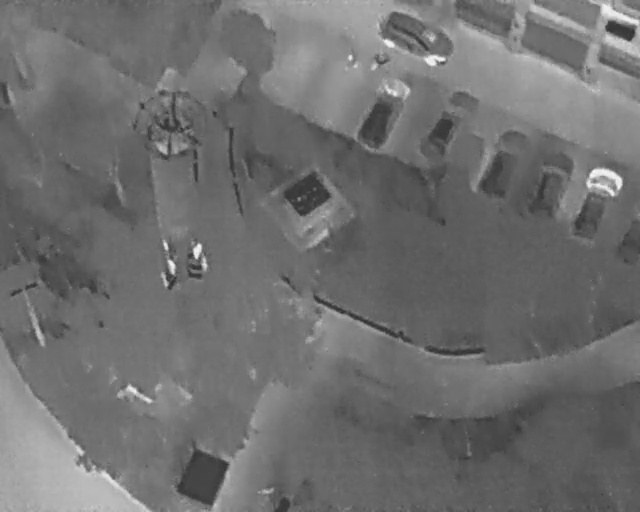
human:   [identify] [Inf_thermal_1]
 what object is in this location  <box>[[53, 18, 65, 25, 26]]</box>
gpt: <ref>1 medium car at the top</ref>